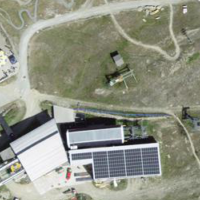
EUNIS habitat code: 55
Species observed at this site:
Tachymarptis melba
Rumex acetosella
Erebia tyndarus
Silene acaulis
Phoenicurus ochruros
Cyaniris semiargus
Nucifraga caryocatactes
Arnica montana
Pyrrhocorax graculus
Gentiana verna
Motacilla alba